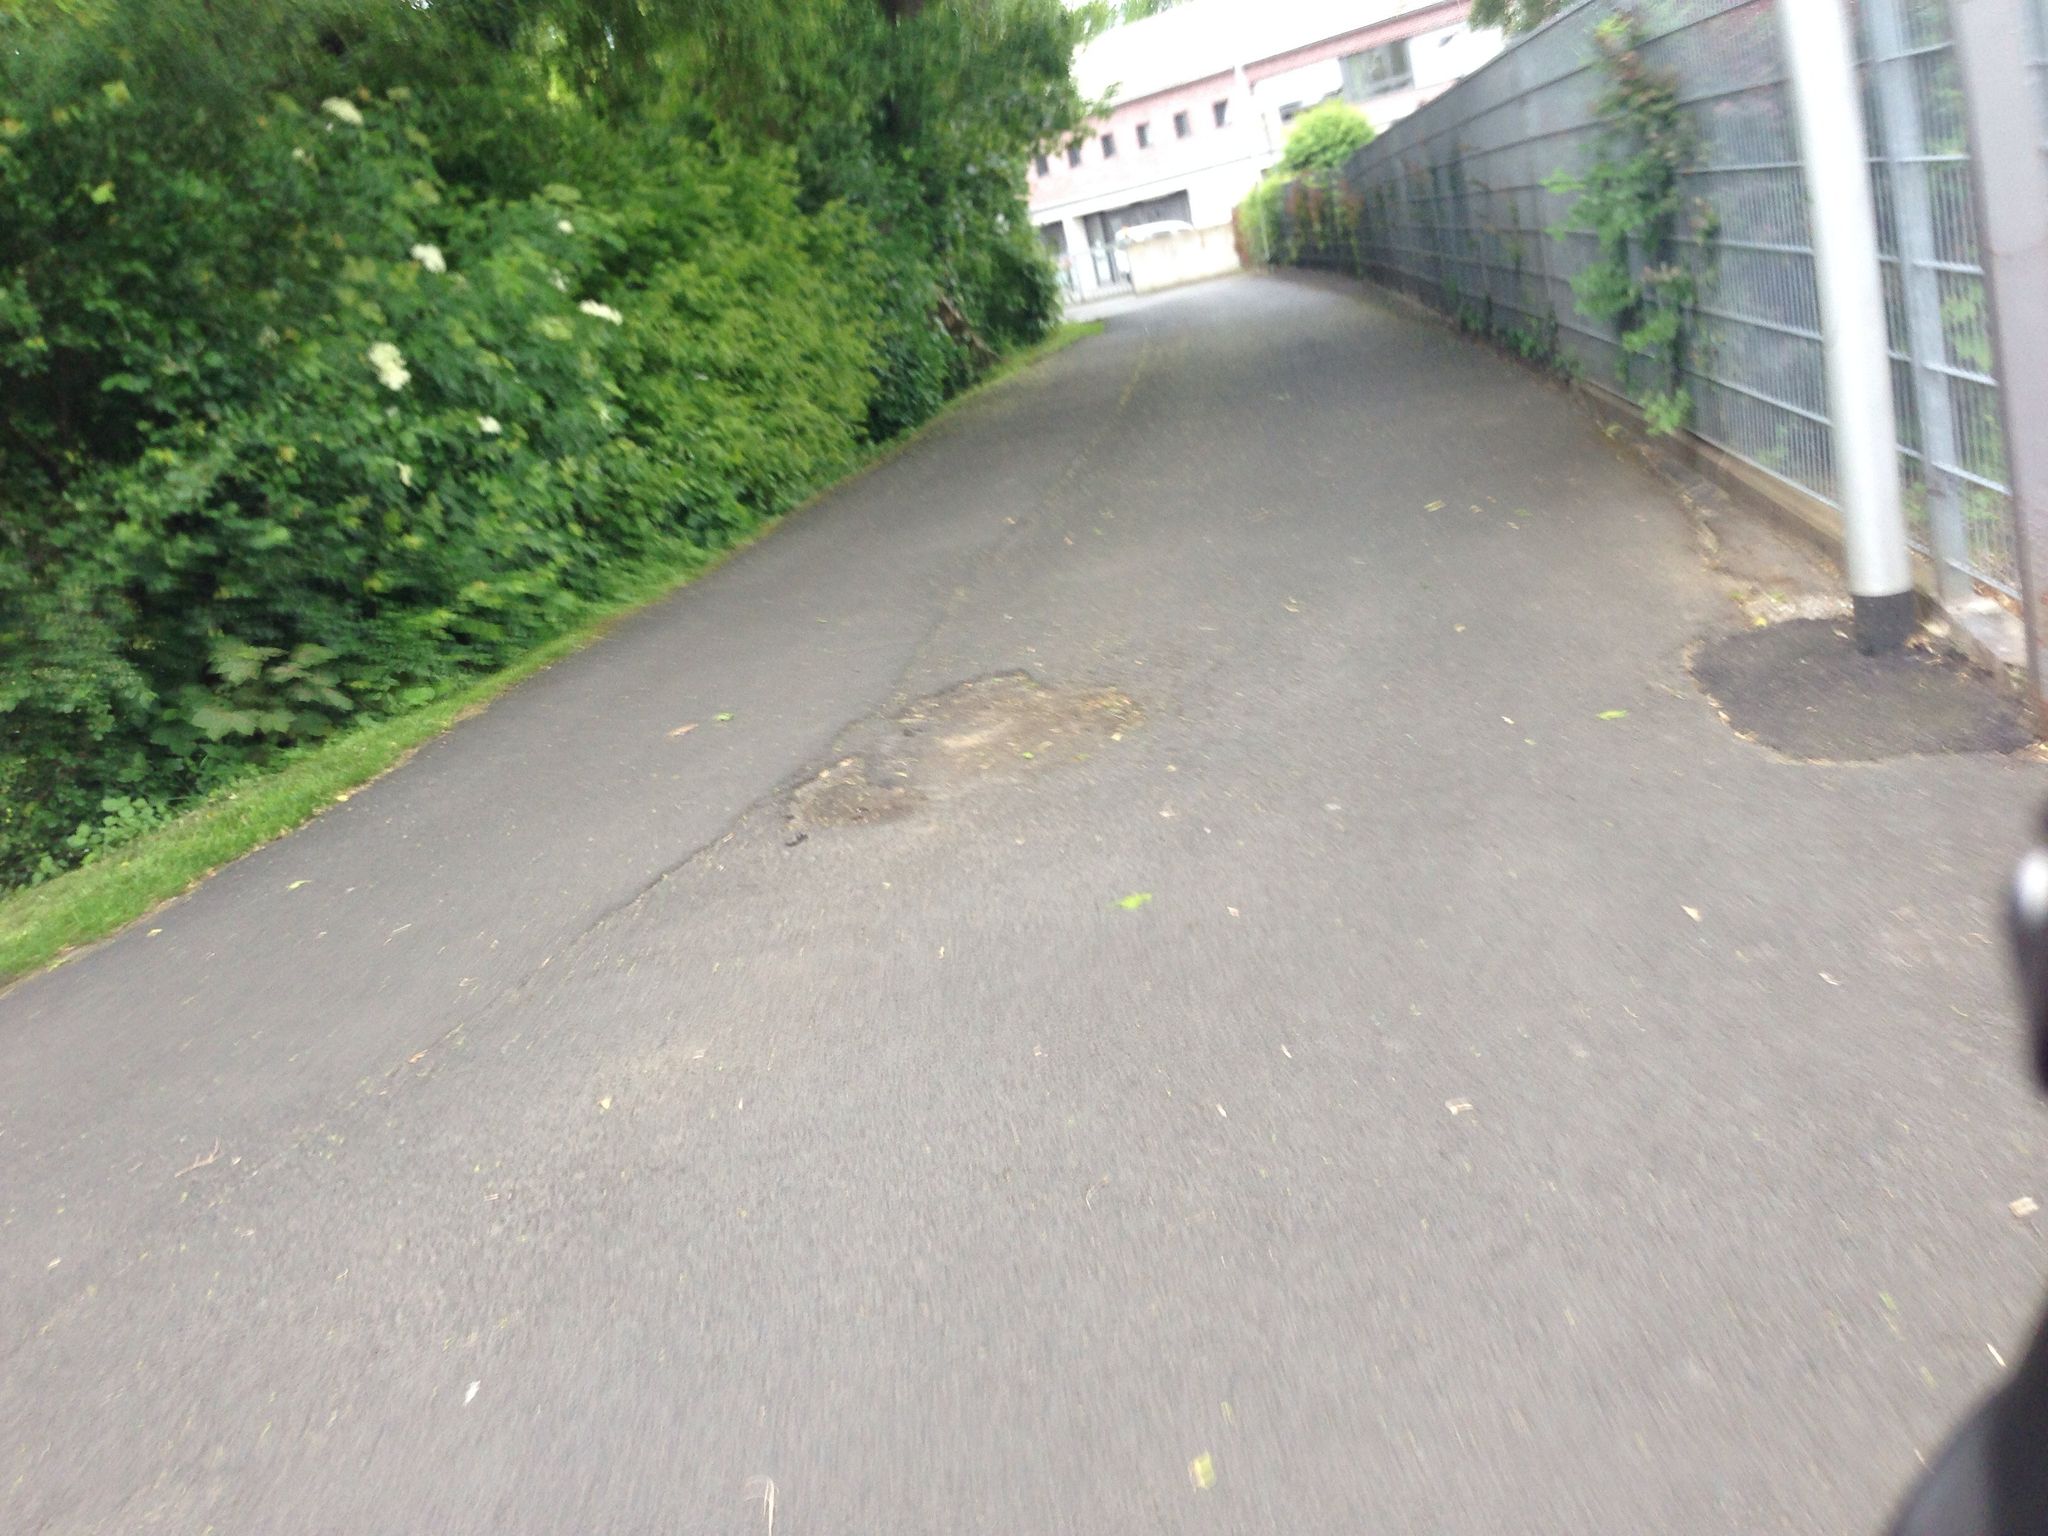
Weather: clear
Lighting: day
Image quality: slightly poor
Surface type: cycling surface
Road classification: path
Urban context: urban centre
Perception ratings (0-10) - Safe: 1.43, Lively: 2.36, Beautiful: 8.38, Boring: 5.72, Depressing: 4.37, Wealthy: 2.17